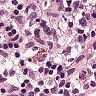
Metastatic tissue present: no